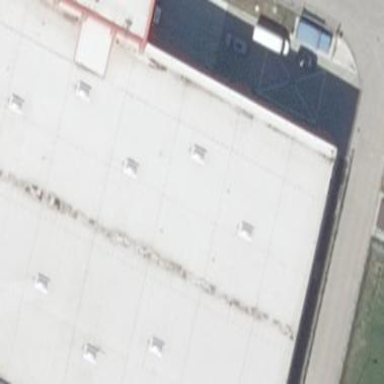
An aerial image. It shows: Commercial building with flat roof.